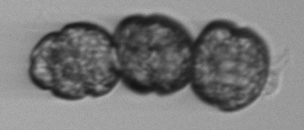
Label: Margalefidinium